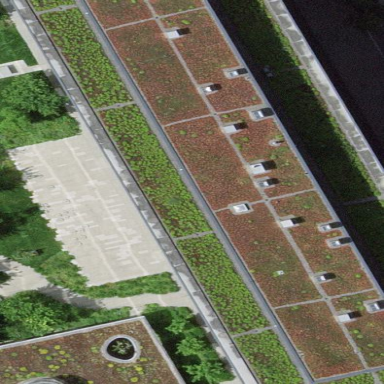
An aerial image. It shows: Building part with flat roof.